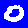
Digit: 0